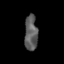
Tissue: skin
Cell type: Epithelial cells
Senescence score: 0.708
Nuclear area (px): 452
Mean DAPI intensity: 92.195